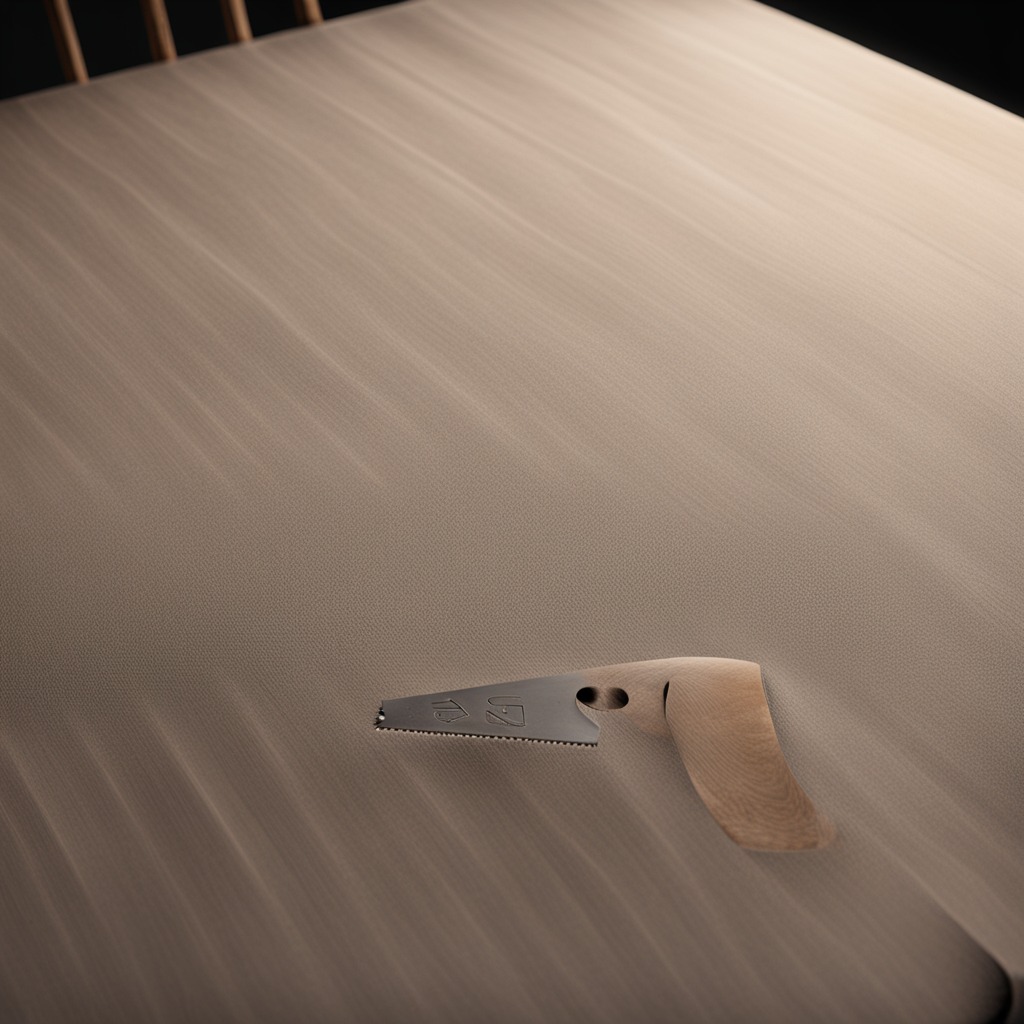
A metal saw is lying on the wooden table.